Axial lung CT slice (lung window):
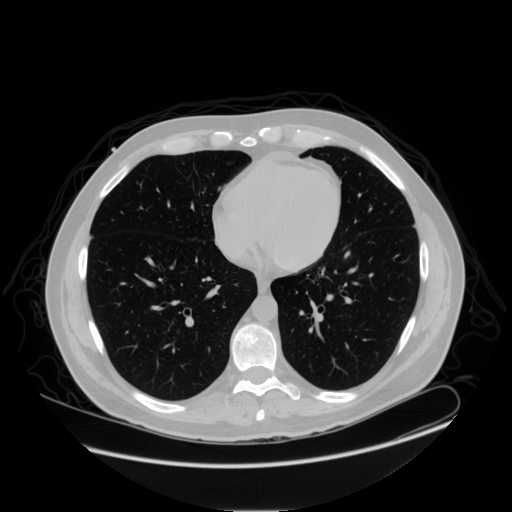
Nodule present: no